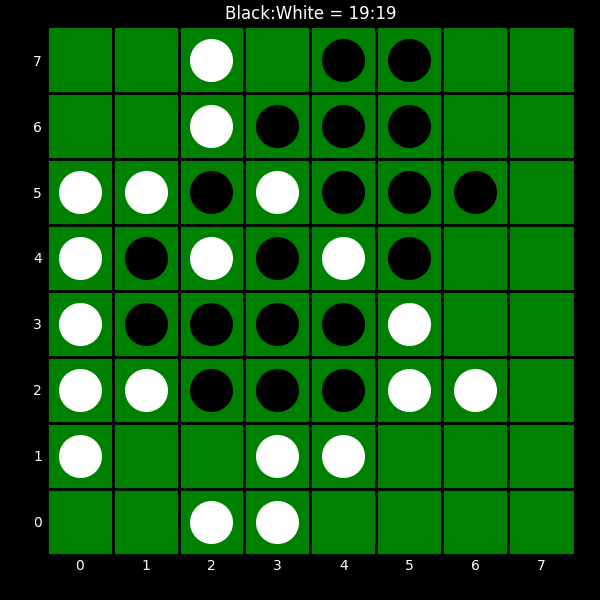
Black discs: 19
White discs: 19